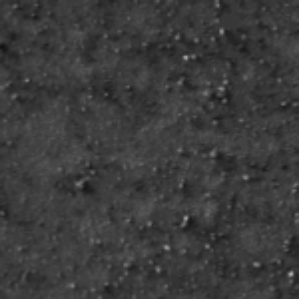
Label: frost